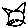
Label: cat